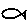
Label: fish